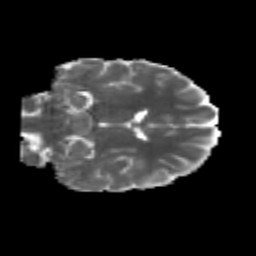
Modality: MD
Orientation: coronal
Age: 21
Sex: male
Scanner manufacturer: siemens
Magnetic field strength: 3 T
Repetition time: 3.5 s
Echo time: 0.113 s